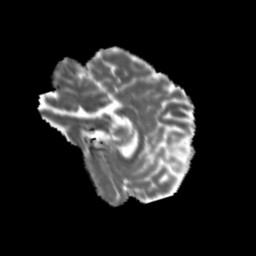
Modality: MD
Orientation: sagittal
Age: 24
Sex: male
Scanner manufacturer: siemens
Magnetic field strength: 3 T
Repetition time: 3.5 s
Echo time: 0.113 s